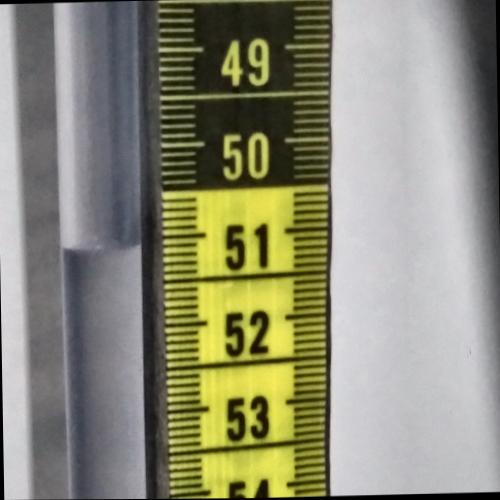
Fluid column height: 51.1 cm